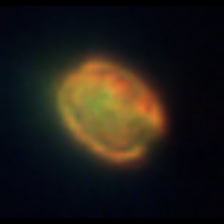
Taxon: Centric
Group: Diatoms